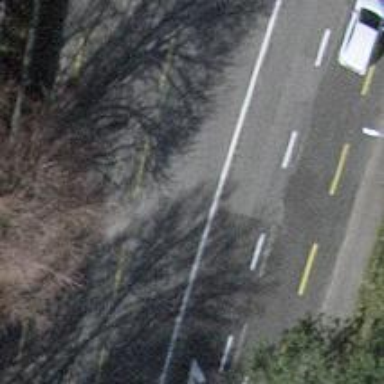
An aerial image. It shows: Primary highway with asphalt surface and designated cycle lane.